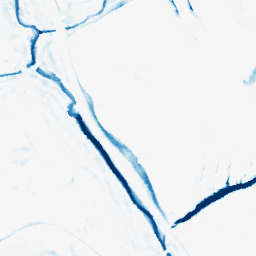
Category: morphological
Decomposition family: morphological_square
Decomposition parameters: operation: closing
size: 10
Upsampling method: regularized
Upsampling parameters: scale: 4
lambda_reg: 0.001
Upsampling scale: 4